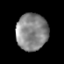
Tissue: prostate
Cell type: T cells
Senescence score: 0.3496
Nuclear area (px): 1142
Mean DAPI intensity: 134.623